Question: this is how am getting the id of a gif by clicking on them, but am getting this error Uncaught TypeError: Cannot read properties of undefined (reading 'fixed_height'), I want to display fixed_height in UI.
'''
<>
{Object.keys(gifs).length === 0 ? (
<div>loading...</div>
) : (
<div className="gif-section">
{gifs.data.map((items) => {
return (
<a href="#" className="image-gifs" key={items.id}>
<img
className="live-gifs"
onClick={() => getGifId(items.id)}
src={items.images.fixed_height.url}
alt="..."
/>
</a>
);
})}
</div>
)}
</>
'''
here am fetching the gif by id and displaying it.

'''
import axios from "axios";
import { useState } from "react";
import { useEffect } from "react";
const GifInText = ({ gifId }) => {
const [post, setPost] = useState({});
console.log("post:", post);
const fetchData = async () => {
axios
.get('https://api.giphy.com/v1/gifs/${gifId}', {
params: {
api_key: "Xoa3mXrWxKXw6lJscrKUTsbZsXLbGuGY",
gif_id: gifId
}
})
.catch((error) => {
console.log("error at fetching gifID2", error);
})
.then((response) => {
setPost(response.data);
});
};
useEffect(() => {
fetchData();
}, []);
return (
<div>
{Object.values(post).length &&
Object.values(post).map((items) => {
return (
<>
<h1>{items.id}</h1>
<img
className="live-gifs"
src={items.images.fixed_height.url}
alt="..."
/>
</>
);
})}
</div>
);
};
export default GifInText;
'''
<URL>
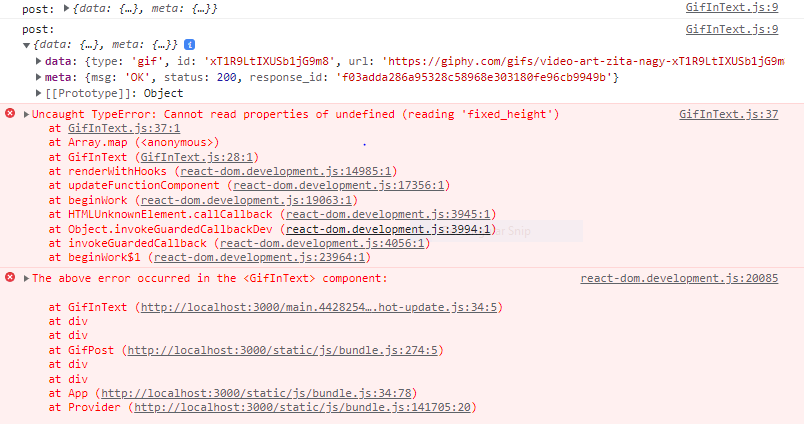
Answer: As per the image you shared. If is an object with a single gif data, you can simple use 'post.data.url' instead of 'items.images.fixed_height.url' and looping through 'Object.values(post)'.
'''
{post.data.url && (
<>
<h1>{post.id}</h1>
<img
className="live-gifs"
src={post.data.url}
alt="..."
/>
</>
)}
'''